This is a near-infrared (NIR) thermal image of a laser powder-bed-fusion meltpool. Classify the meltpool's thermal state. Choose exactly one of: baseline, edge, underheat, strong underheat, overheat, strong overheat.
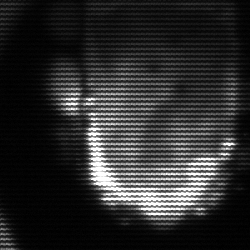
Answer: baseline